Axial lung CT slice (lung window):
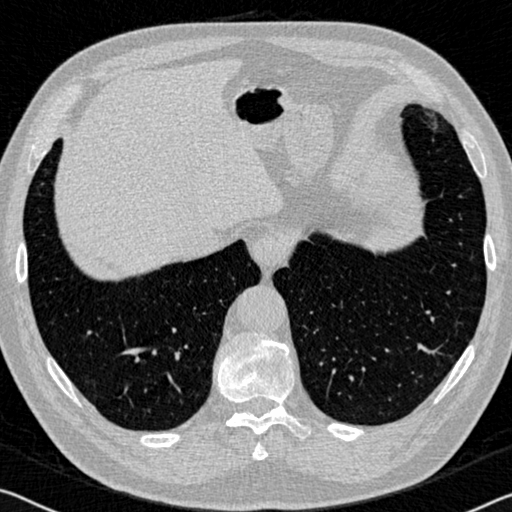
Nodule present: no